Question: I have view structure like below.
'''
HomeView(Support only portrait mode)
|
|
V
View1(Support all orientation)
|
|
V
View2(Support all orientation)
'''
When i am 'coming back from View2(Landscape mode)' to 'HomeView' by calling 'popToRootViewController' method,It did not call 'supportedInterfaceOrientationsForWindow' method of and display
'landscape mode'.

Same thing not happens when i came back from View1(Landscape mode) to HomeView by calling popToRootViewController method
it will call supportedInterfaceOrientationsForWindow and all works great.
If I run app using XCode6 in iOS7 all works great.
'I read below question but it did not help me'.
<URL>
In above link 'matt' said that 'iOS8 stop support for friezing orientation', but I did not find it in 'apple document'
if you have any 'reference link' about this change please share.
1] Why delegate method supportedInterfaceOrientationsForWindow is not calling.
2] Is it possible to have one view with support single orientation and all other will support all orientation.
Thanks
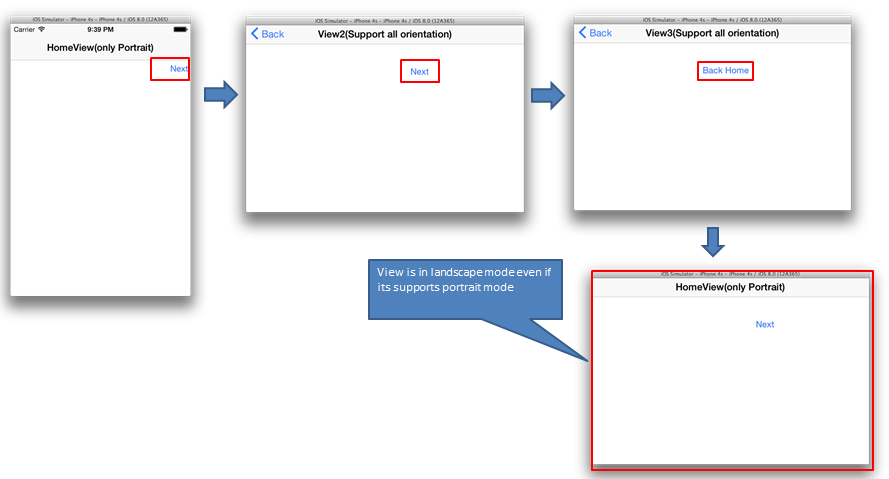
Answer: I have below code in supportedInterfaceOrientationsForWindow.
'''
- (NSUInteger)application:(UIApplication *)application supportedInterfaceOrientationsForWindow:(UIWindow *)window
{
// Suport only portrait mode for home screen
if([self.navigationController.topViewController isKindOfClass:[ViewHome class]])
{
return UIInterfaceOrientationMaskPortrait;
}
return UIInterfaceOrientationMaskAll;
}
'''
But 'delegate' method 'supportedInterfaceOrientationsForWindow' not called
when use 'popToRootViewControllerAnimated' method when there is'more then two view Cotnrollers'exists in stack.
Step1: Create sub class of Navigation controller.
Step2: Override method popToRootViewControllerAnimated and write code as below
// Overwrite super class method popToRootViewControllerAnimated.
'''
-(NSArray*)popToRootViewControllerAnimated:(BOOL)animated
{
// Only for iOS8 and above
if (floor(NSFoundationVersionNumber) > NSFoundationVersionNumber_iOS_7_1)
{
// Array which will contaimn all poped view controllers object.
NSMutableArray *popedControllersArray = [[NSMutableArray alloc] init];
// Tmp created controllers object
NSArray *controllers;
// Hold first view cotnrollers.
UIViewController *firstViewController = [self.viewControllers objectAtIndex:1];
// Pop to first view controllers with no animation.
controllers = [super popToViewController:firstViewController animated:NO];
// Add poped view cotnrollers objects to the array.
[popedControllersArray addObjectsFromArray:controllers];
// Pop to root view controller with animation
[super popViewControllerAnimated:YES];
// Add first view controller object as it is poped by above line.
[popedControllersArray addObject:firstViewController];
// return poped view controllers object.
return popedControllersArray;
}
else
{
// Called super view popToRootViewControllerAnimated method and return popped
// view controllers array.
return [super popToRootViewControllerAnimated:animated];
}
}
'''
Please fill free for any comments and ask for any questions.